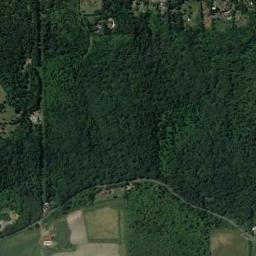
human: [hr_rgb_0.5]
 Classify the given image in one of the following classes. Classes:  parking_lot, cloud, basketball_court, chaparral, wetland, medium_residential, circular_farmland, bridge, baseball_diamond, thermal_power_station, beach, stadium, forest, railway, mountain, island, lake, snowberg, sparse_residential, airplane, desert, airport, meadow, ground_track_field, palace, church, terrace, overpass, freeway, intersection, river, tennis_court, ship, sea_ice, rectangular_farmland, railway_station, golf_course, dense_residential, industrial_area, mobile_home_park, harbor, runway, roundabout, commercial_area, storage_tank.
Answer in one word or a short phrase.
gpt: forest